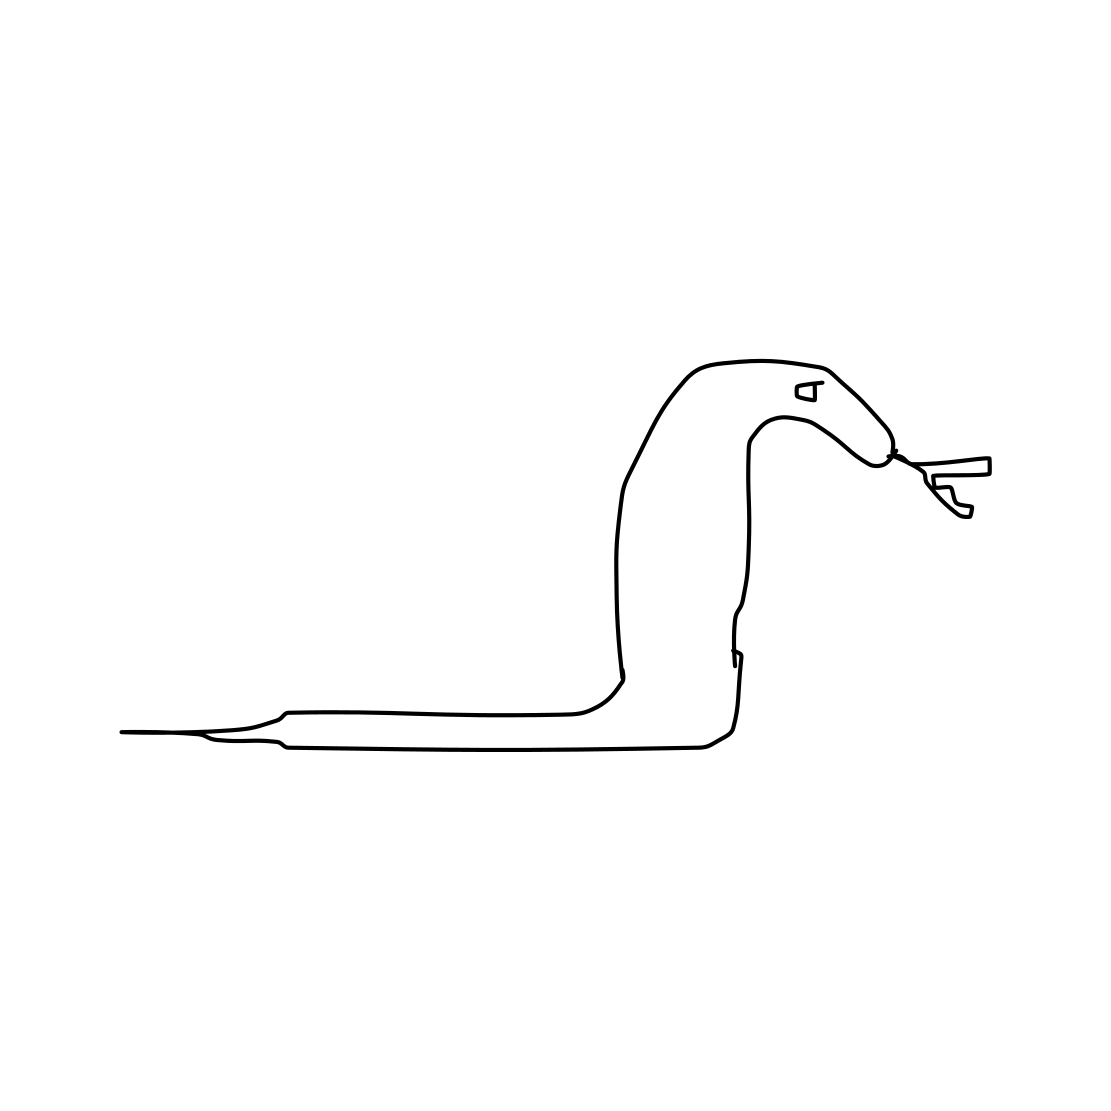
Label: snake